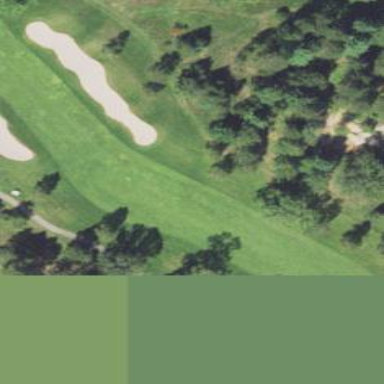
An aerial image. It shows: Golf fairway in the image.